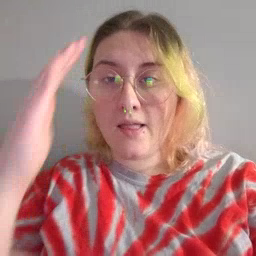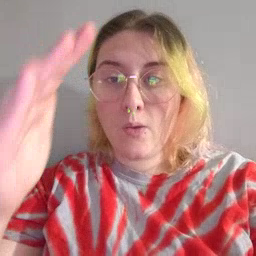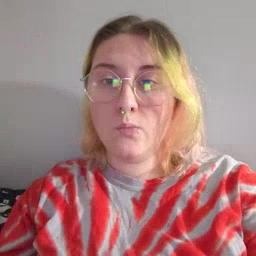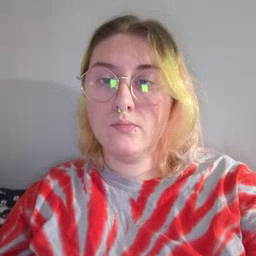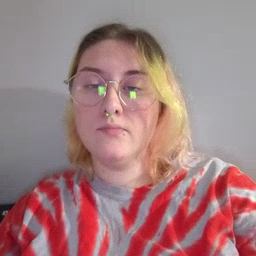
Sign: hello